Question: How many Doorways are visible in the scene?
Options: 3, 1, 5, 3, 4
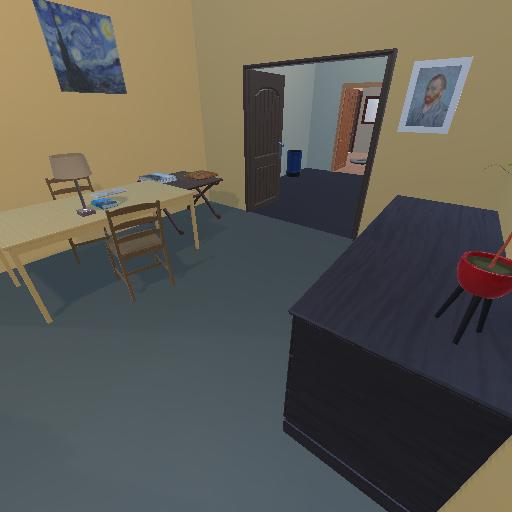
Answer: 3